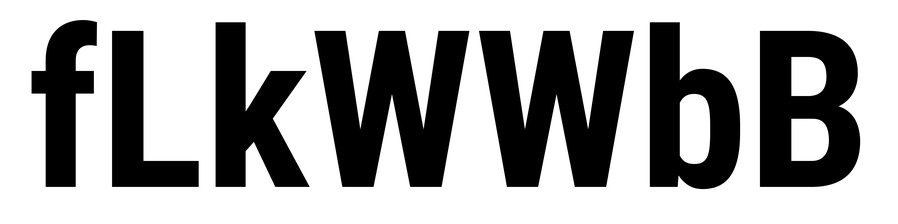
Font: Roboto_Condensed_Bold